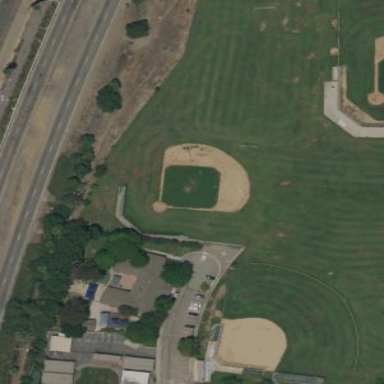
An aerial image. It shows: Grass pitch designated for baseball.